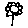
Label: flower